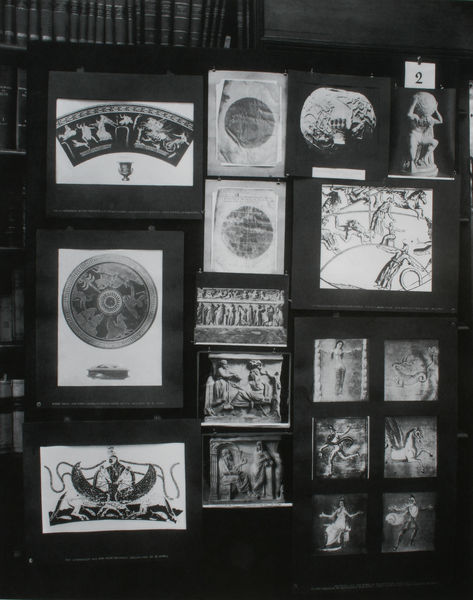
Titel: Der Bilderatlas Mnemosyne - Tafel 2
Künstler: Aby Warburg
Standort: London
Institution: Warburg Institute ©
Schlagwörter: dunkel, weiß, frauen, menschen, grau, hintergrund, holz, schwarz, zeichnung, dame, ornament, regal, wand, rahmen, erde, kelch, boot, kreis, pferd, rund, skulptur, statue, vase, relief, bilder, bilderrahmen, bücher, fotos, zwei, grafik, linien, figuren, tafel, vasen, assemblage, collage, galerie, foto, fotografie, photographie, kurven, schild, hängen, antike, orient, scheibe, schwarz weiß, kreise, zirkus, fraue, kugel, mythologie, photo, ausstellung, fries, bücherregal, buchrücken, ziffer, griechisch, griechenland, bibliothek, bücherei, regale, sammlung, gerahmt, skizzen, reproduktion, welt, aufnahme, nummer, einhorn, anordnung, zeichnungen, archäologie, grichisch, gladiator, tafeln, ikonographie, atlas, illustrationen, aufnahmen, fotografien, stellwand, photos, postkarten, greichenland, wissen, dias, schallplatte, warburg, photographien, pfert, aby warburg, bilderatlas, mnemosyne, reproduktionen, antiqitäten, bildatlas, bilder in bildern, t, fotowand, 2, cd, menmosyne, plattenladen, aby baby, tablot, ihr seid bescheuert, organisation, wissensorganisation, tafel 2